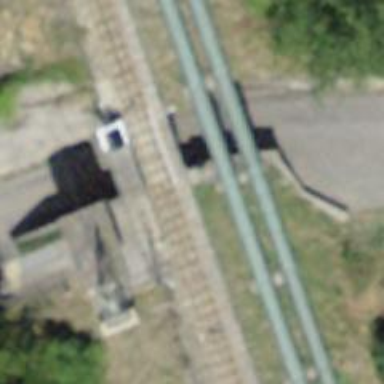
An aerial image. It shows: Funicular railway.